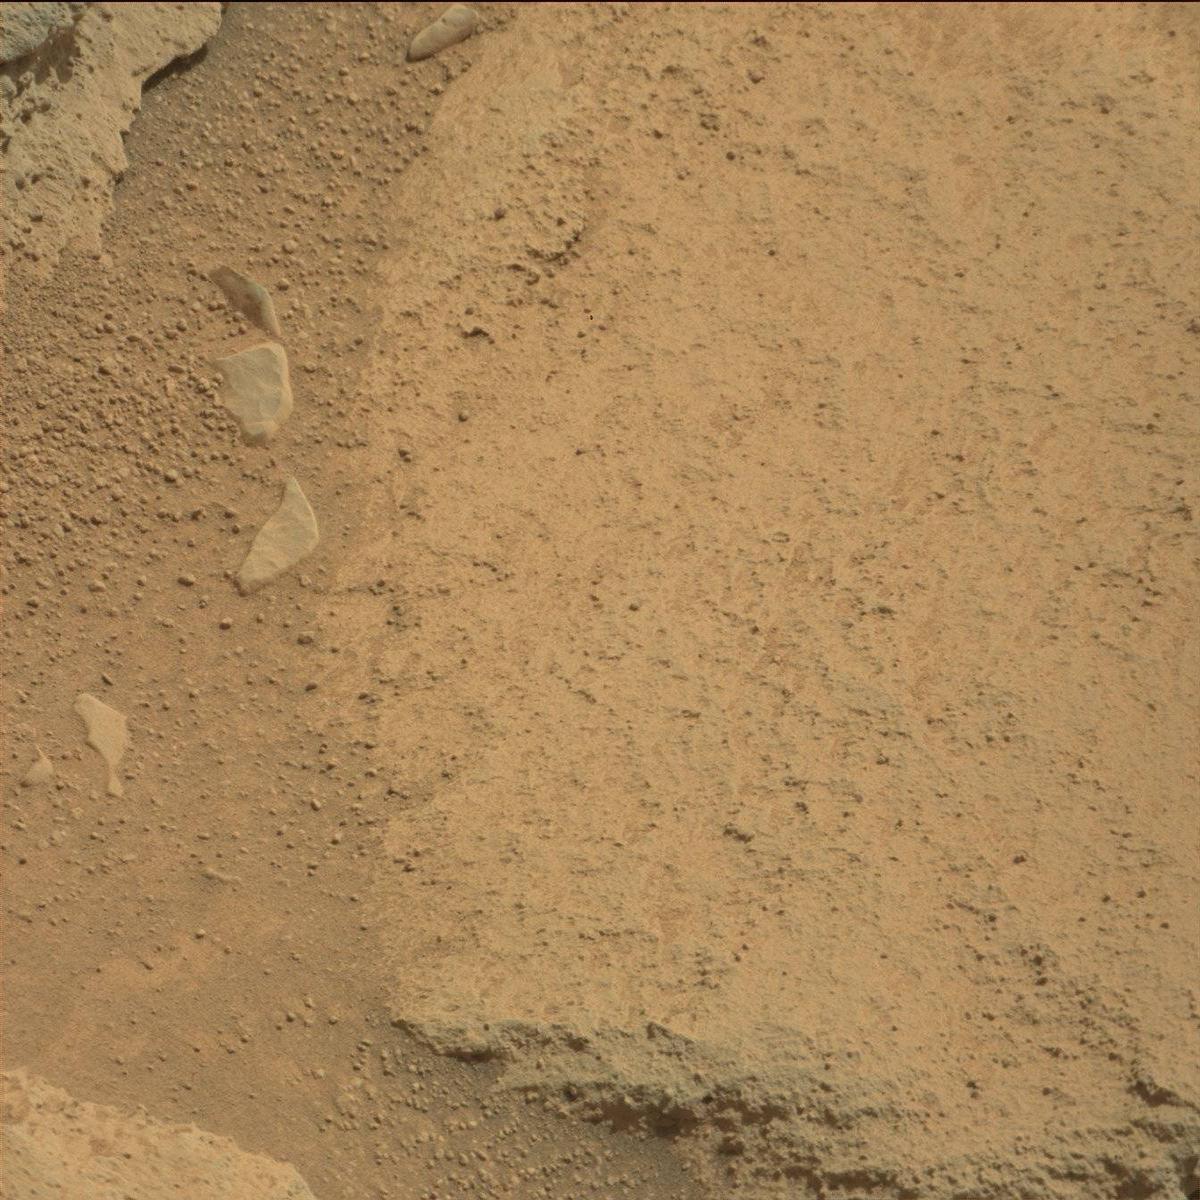
Terrain classes present: Bedrock, Sand / Soil